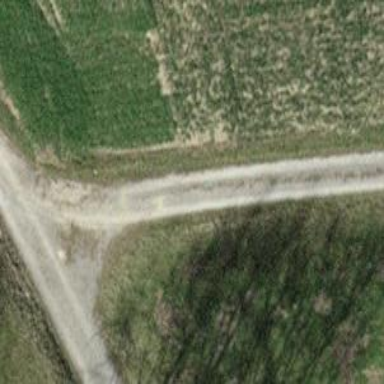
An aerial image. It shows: Pebblestone track with grade2 quality.